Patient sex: M
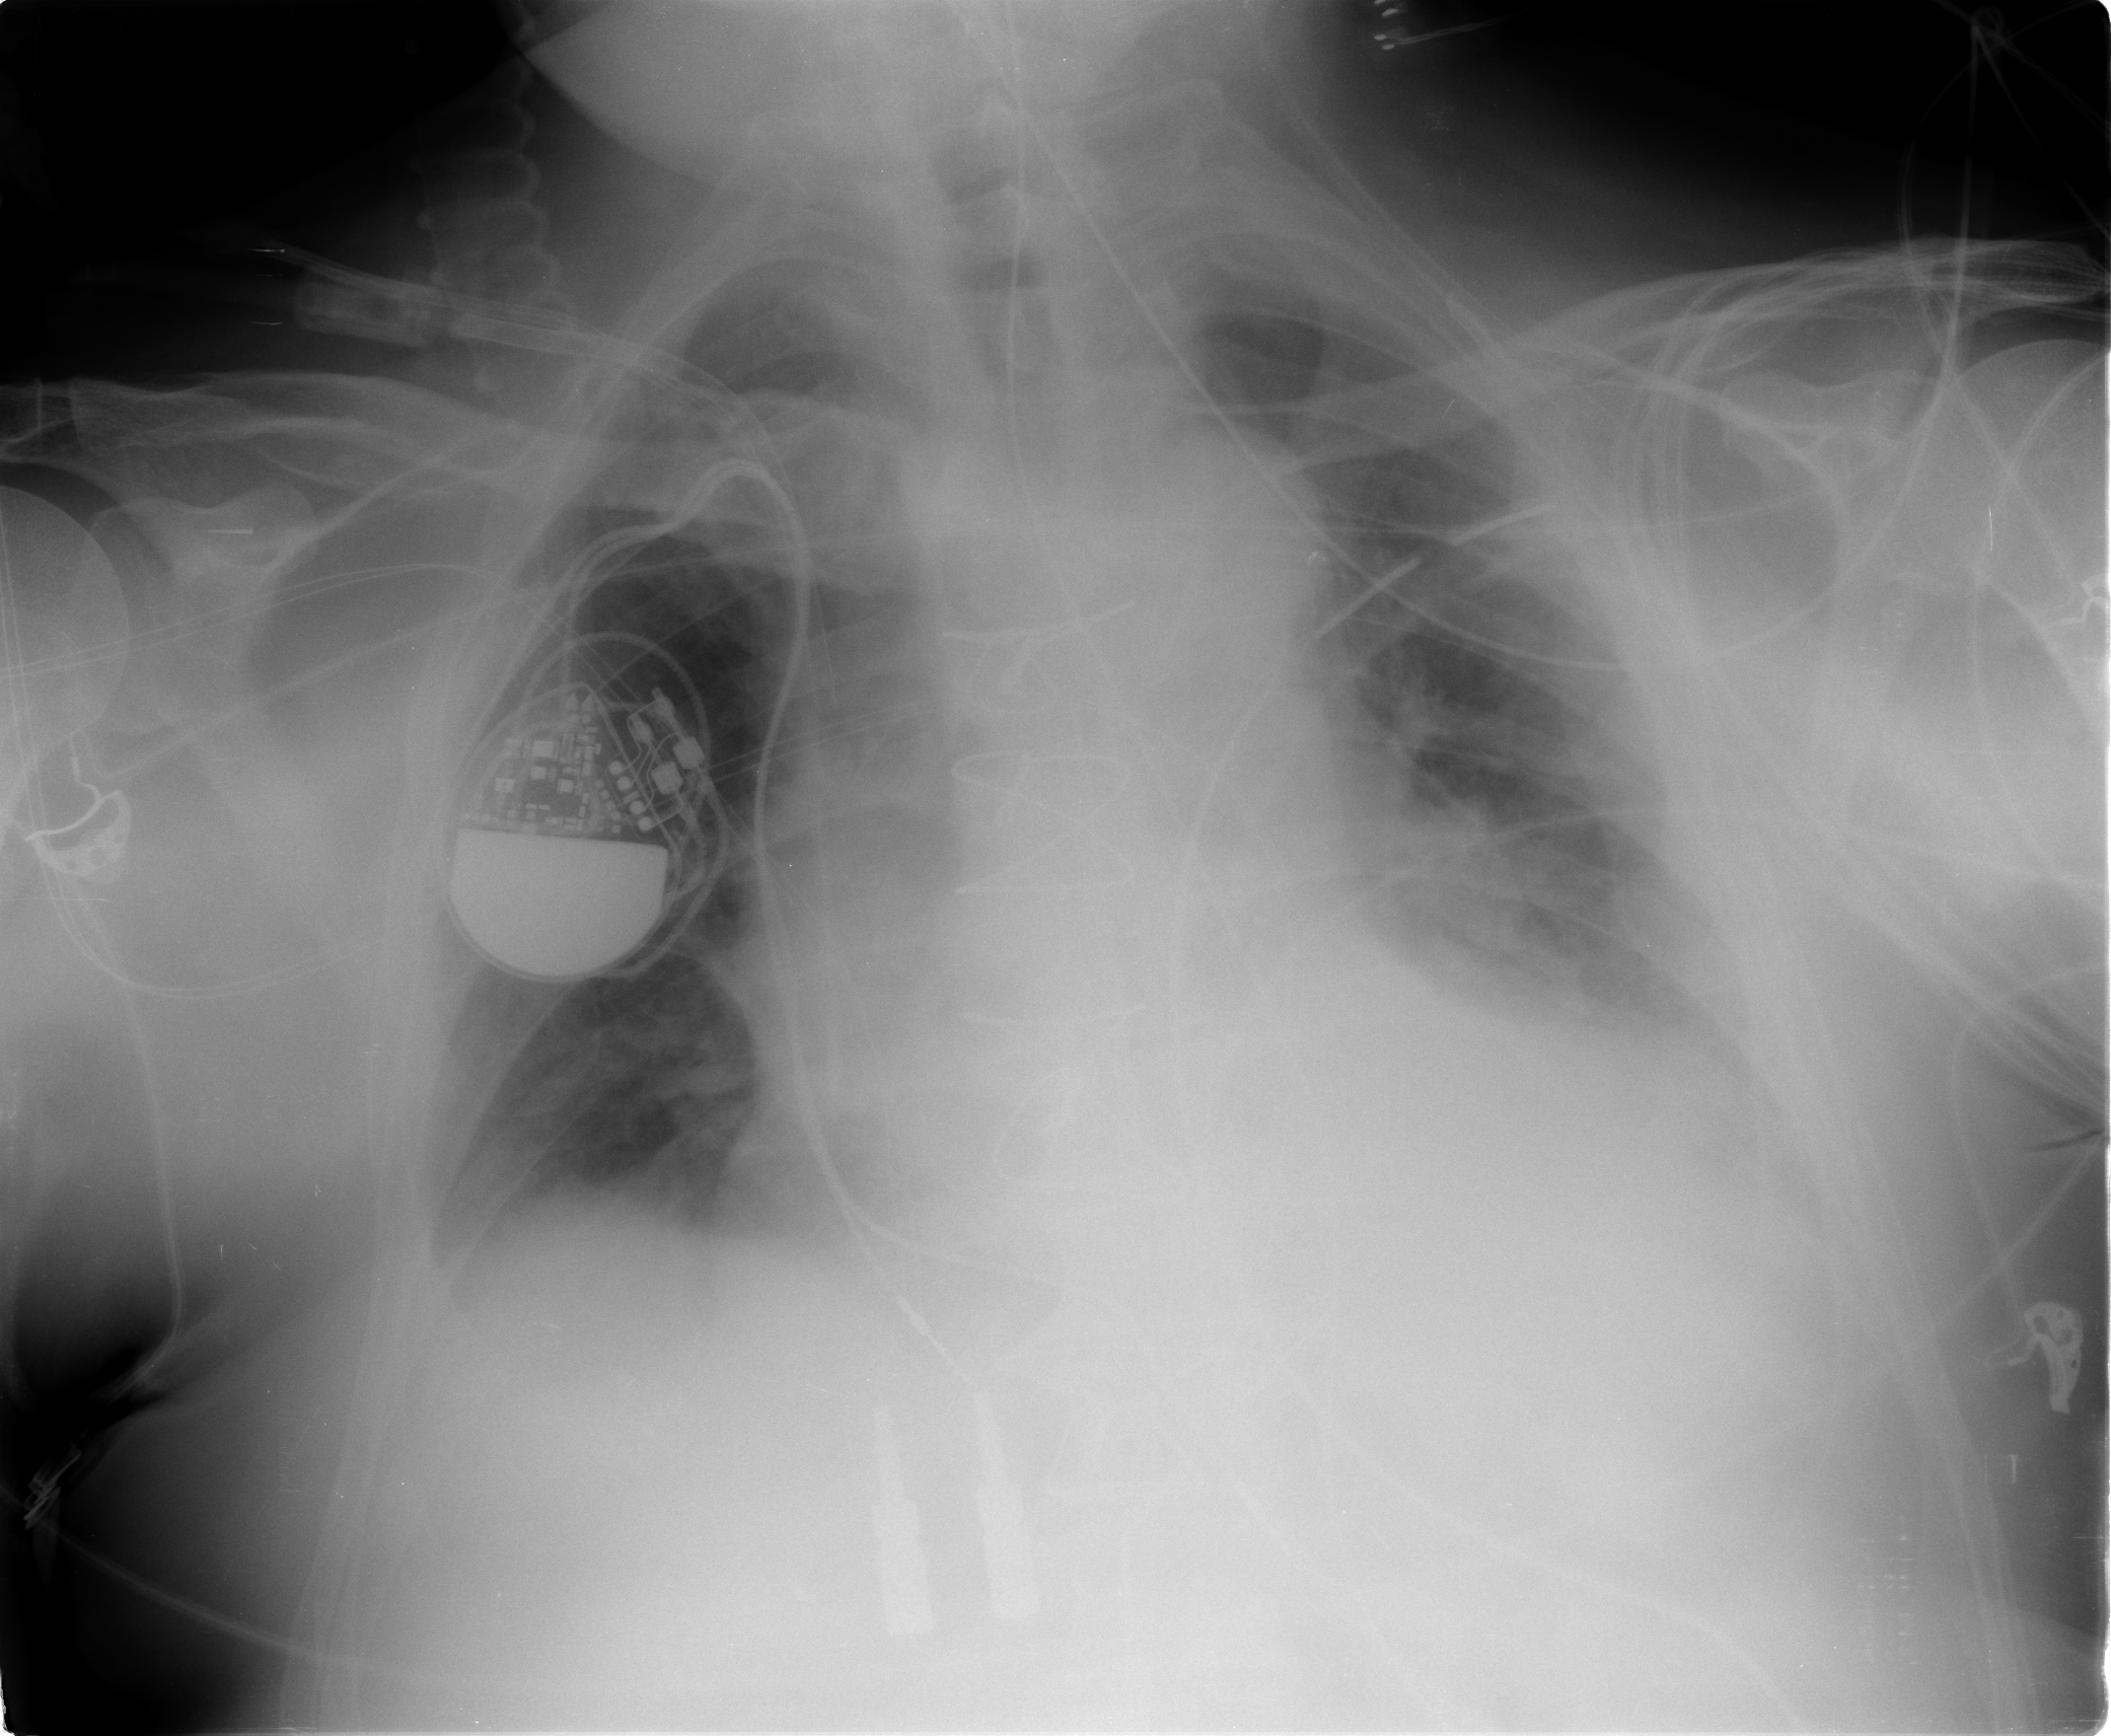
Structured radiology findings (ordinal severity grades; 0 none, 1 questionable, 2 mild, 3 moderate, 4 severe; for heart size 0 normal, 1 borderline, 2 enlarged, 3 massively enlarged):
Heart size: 2
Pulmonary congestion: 2
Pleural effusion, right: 2
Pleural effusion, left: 3
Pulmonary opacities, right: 0
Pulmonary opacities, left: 2
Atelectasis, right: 2
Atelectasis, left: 2